Field crop: maize
Growth stage: 2
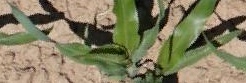
Species: maize